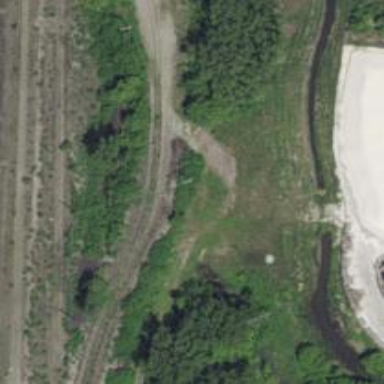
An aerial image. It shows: Abandoned railway.